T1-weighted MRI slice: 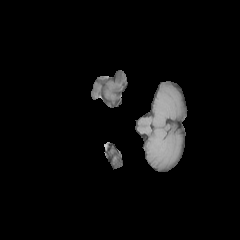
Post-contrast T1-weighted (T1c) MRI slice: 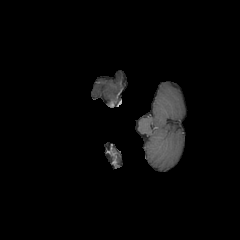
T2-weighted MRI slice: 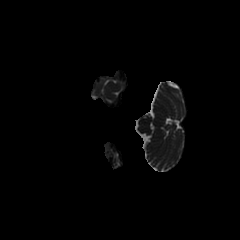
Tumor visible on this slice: no